Question: I am implementing an algorithm to find an optimal label location for a polygon. It can be found <URL>
The gist is that I must sort the polygon's vertices by their 'y' values. Then, for each 'y' "draw" a horizontal line at that point. This divides the polygon into strips and it ends up looking like this:

Once these strips are created, I must find the midpoints of all the segments contained in each one. This is where I get stuck. For example, in strip #2, the leftmost segment has no endpoints to define it in that strip's scope. Its endpoints are at the top of strip #1 and the bottom of strip #3.
How do I clip the longer line segment to be a segment that is contained entirely in the upper and lower bounds of strip #2?
More specifically, how do I determine that those two endpoints (top of strip 1, bottom of strip 3) are the endpoints for the line that will be intersecting strip #2 on the left side?
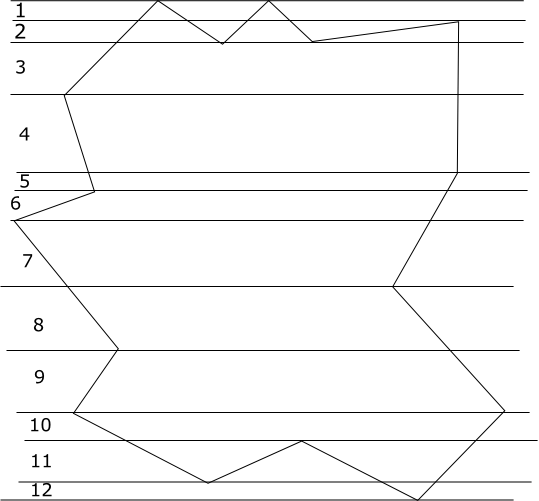
Answer: The classical approach is to keep an "active list" that stores the indexes of the edges straddling the current ordinate. When you go from an ordinate to the next, edges can enter or leave the list (they do it once only). Keep it updated.
The list is initially empty, ends up empty and should contain an even number of edges at all times.
If the polygon edges never cross, you can keep the list ordered from left to right.